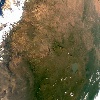
Label: land